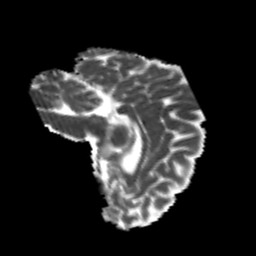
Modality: MD
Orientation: sagittal
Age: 24
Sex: female
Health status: healthy
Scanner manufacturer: philips
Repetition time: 7.393 s
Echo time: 0.08599 s